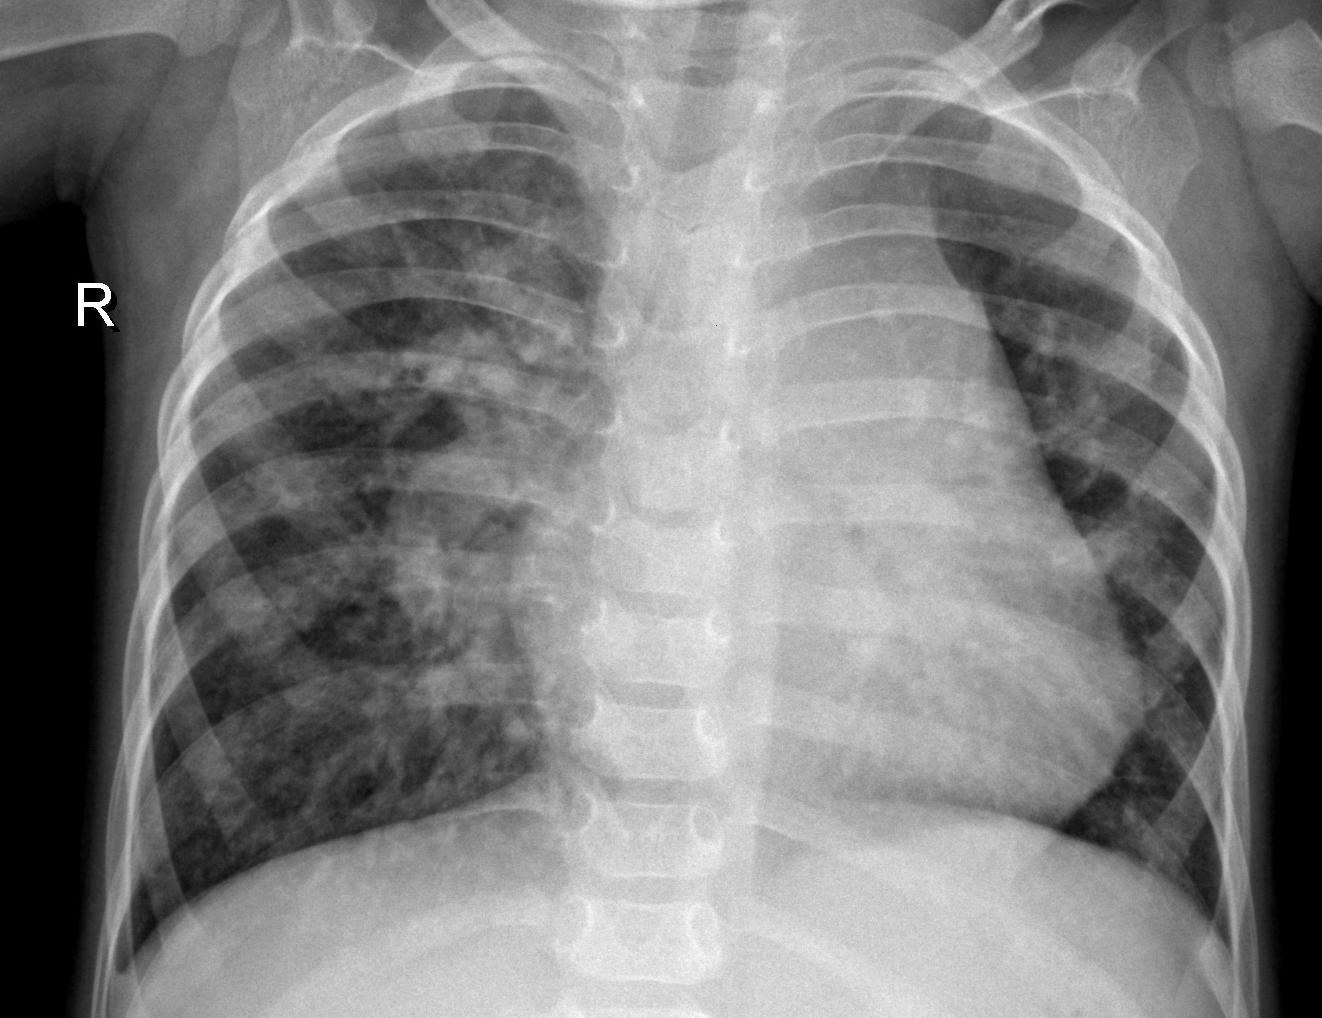
Diagnosis: PNEUMONIA